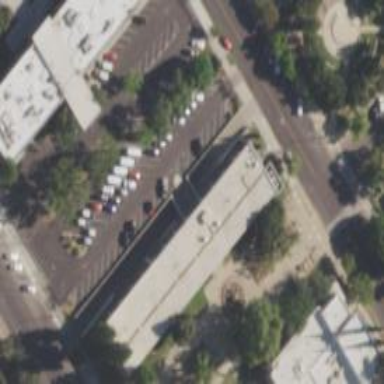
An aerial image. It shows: Police building.